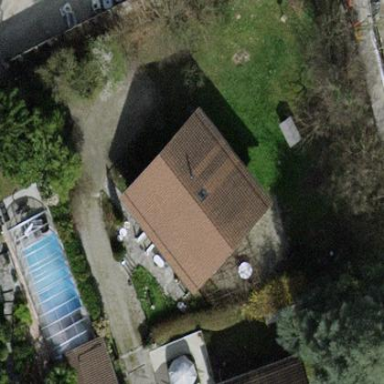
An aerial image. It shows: Garden enclosed by fence.